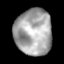
Tissue: lung
Cell type: T cells
Senescence score: 0.2209
Nuclear area (px): 1681
Mean DAPI intensity: 166.294